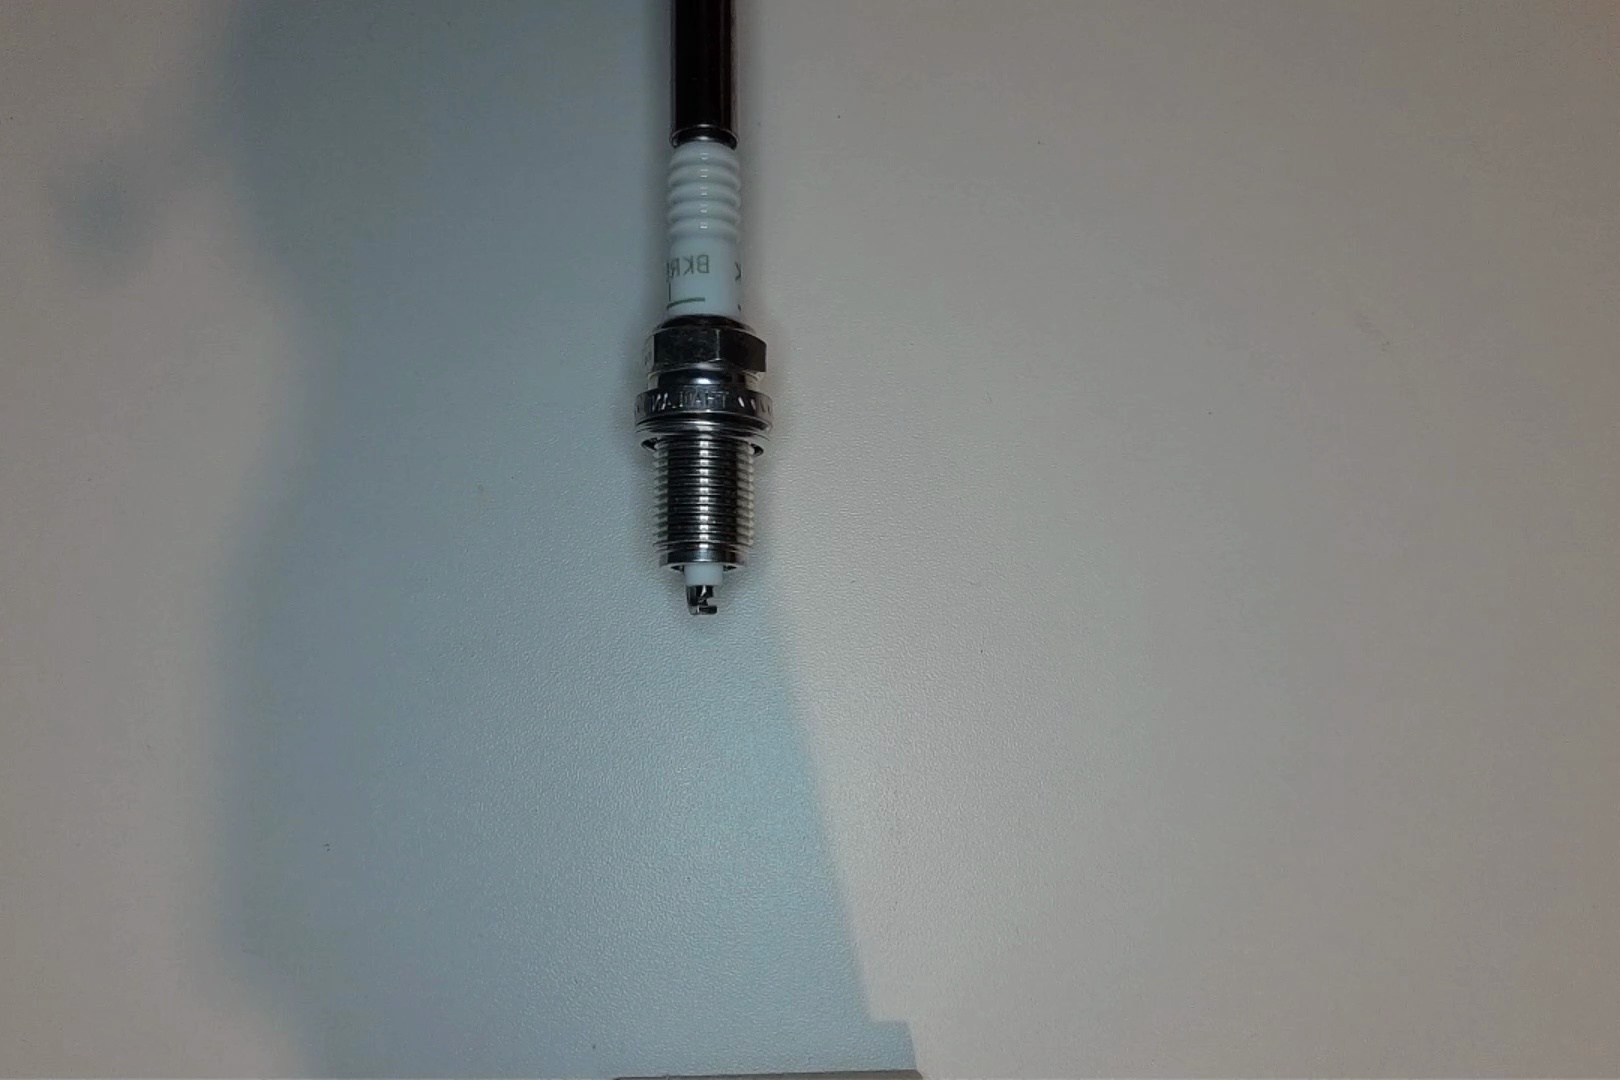
Label: no anomaly